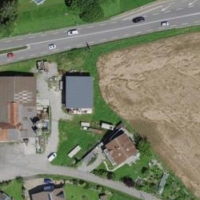
EUNIS habitat code: 55
Species observed at this site:
Vicia sepium